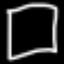
Label: square